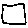
Label: square